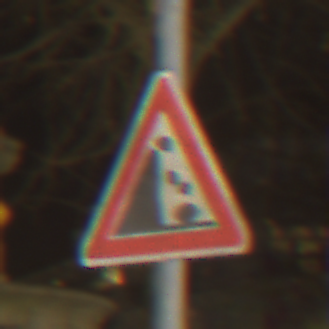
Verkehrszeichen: SteinschlagLinks
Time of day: Night
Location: Outdoor (Urban)
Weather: Clear
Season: NotSpecified
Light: Artificial